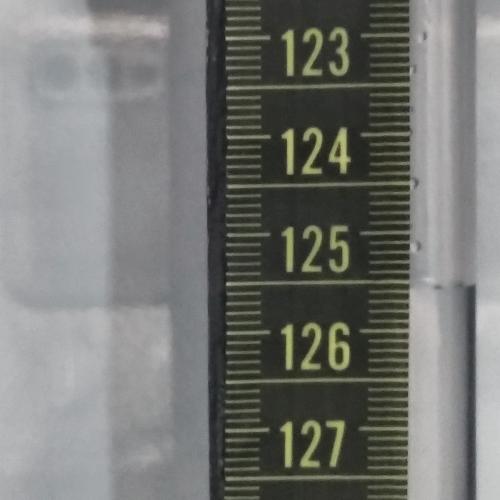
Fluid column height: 125.6 cm